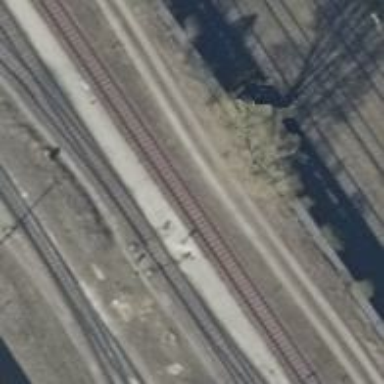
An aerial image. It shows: Railway switch.